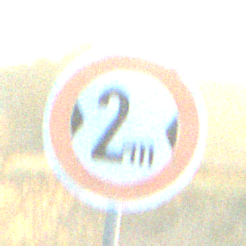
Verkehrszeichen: TatsaechlicheBreite2
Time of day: SunriseSunset
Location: Outdoor (RoadRail)
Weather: PartlyCloudy
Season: NotSpecified
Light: Natural